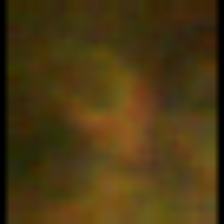
Taxon: Diatom_aggregate
Group: Diatoms